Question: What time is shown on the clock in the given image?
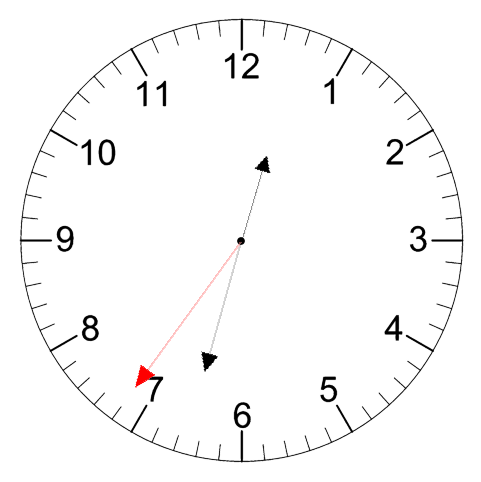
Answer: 12:32:36